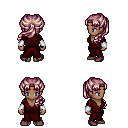
a pixel art fantasy rpg character, female body template, human, dark skin, red robe, gold greaves, white blonde princess hairstyle, white cloth bracers, maroon shoes, four views (front, back, left, right), 2x2 character sprite sheet, small pixel art, hard edges, no anti-aliasing